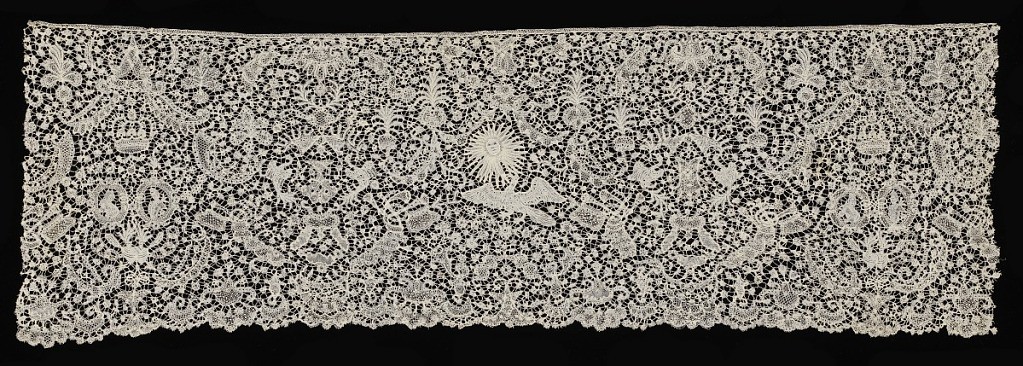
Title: Flounce
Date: late 17th century
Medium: linen Technique: bobbin lace, Brussels style
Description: Brussels-style flounce with a central design of an eagle surmounted by a radiant sun, flanked by entwined initials and paired medallions containing the portraits of a man and woman. Above are crowns under canopies. Below are hearts pierced by arrows and chained together, lover's knots and initials. Probably made in 1695 for the marriage of Maximilian Emmanuel of Bavaria and Therese Cunegonde, daughter of John Sobieksi, the king of Poland.